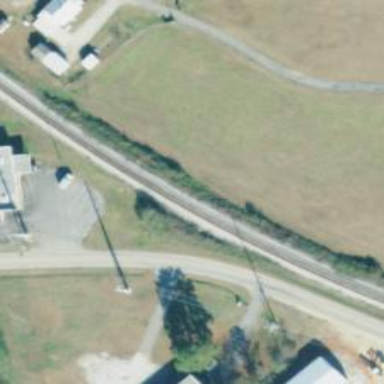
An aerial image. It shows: Railway track.